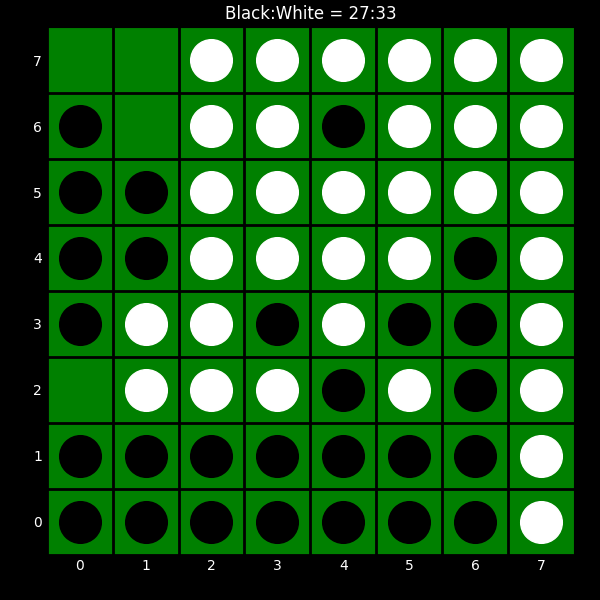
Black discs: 27
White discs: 33